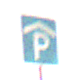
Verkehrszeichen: Parkhaus
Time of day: SunriseSunset
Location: Outdoor (Nature)
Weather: Clear
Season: NotSpecified
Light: Natural